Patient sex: M
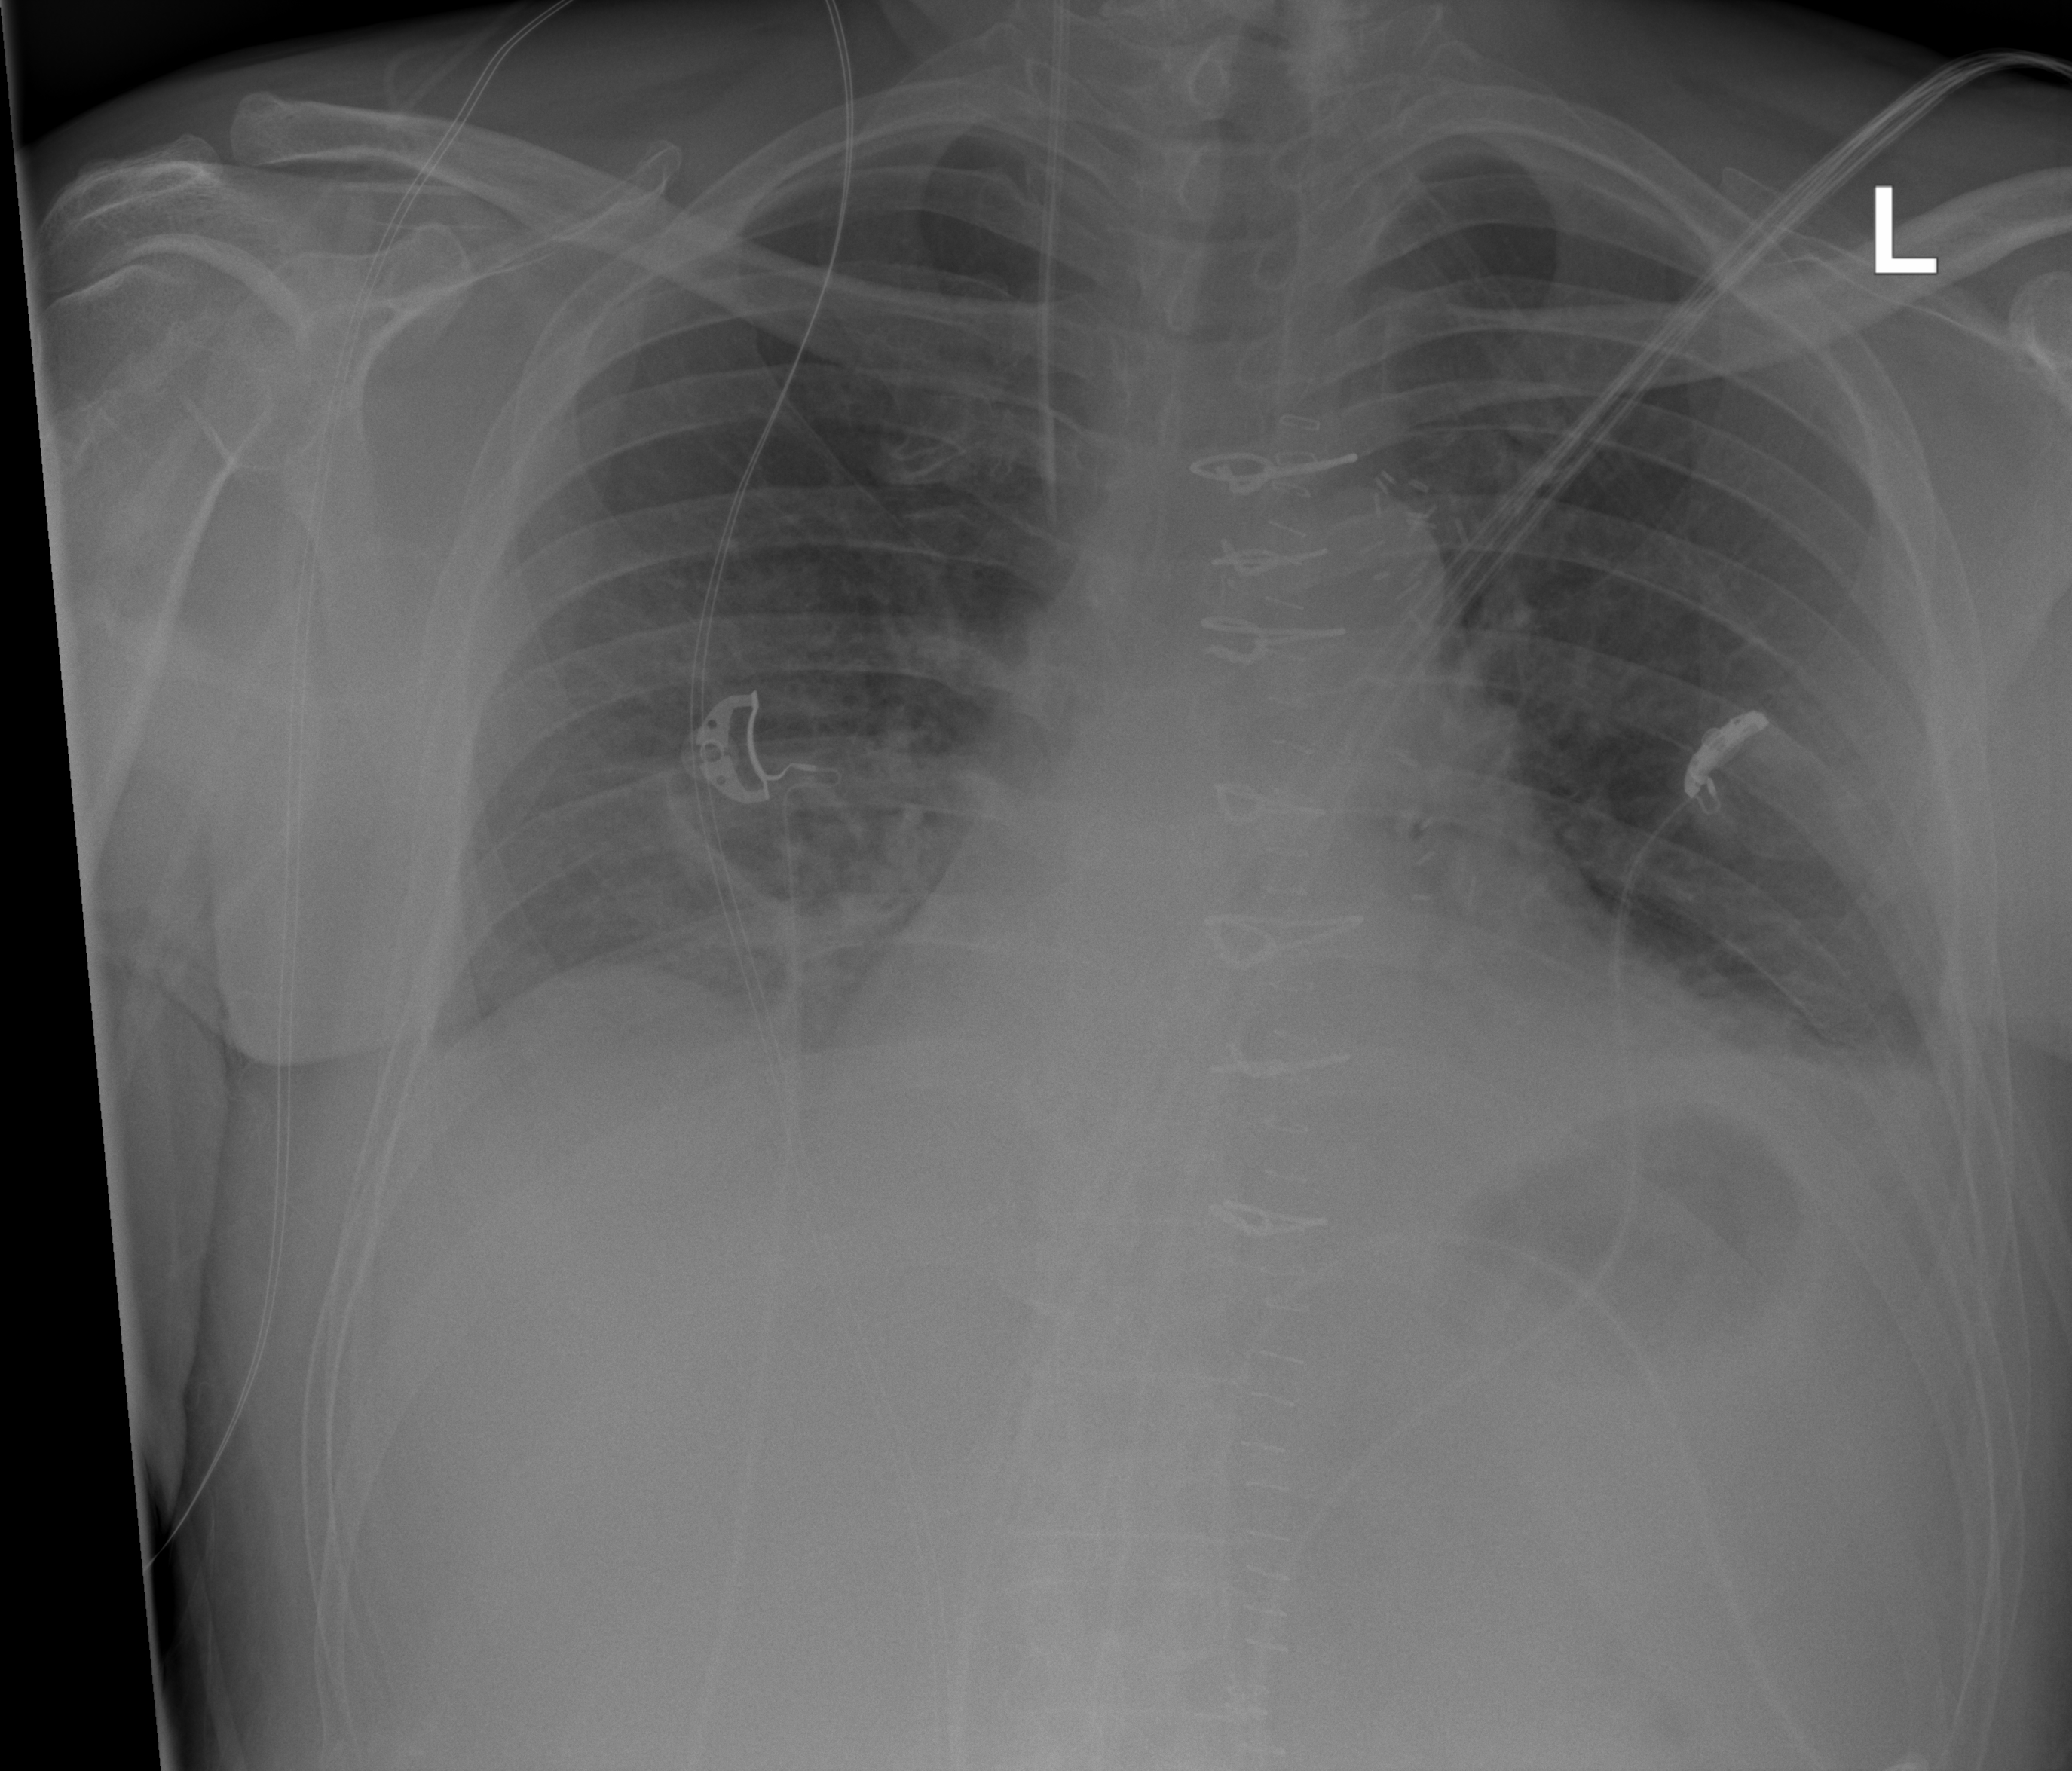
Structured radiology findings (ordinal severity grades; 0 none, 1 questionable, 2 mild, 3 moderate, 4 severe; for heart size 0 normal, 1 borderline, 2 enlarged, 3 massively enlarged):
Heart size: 2
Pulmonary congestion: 2
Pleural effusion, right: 0
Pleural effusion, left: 2
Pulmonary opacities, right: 0
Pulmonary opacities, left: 0
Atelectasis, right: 2
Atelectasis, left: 2